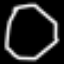
Label: octagon